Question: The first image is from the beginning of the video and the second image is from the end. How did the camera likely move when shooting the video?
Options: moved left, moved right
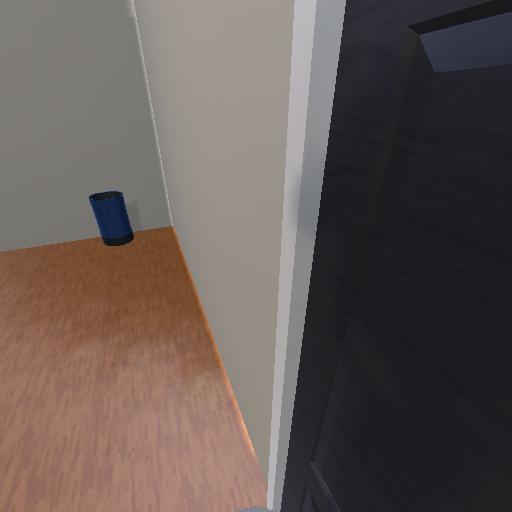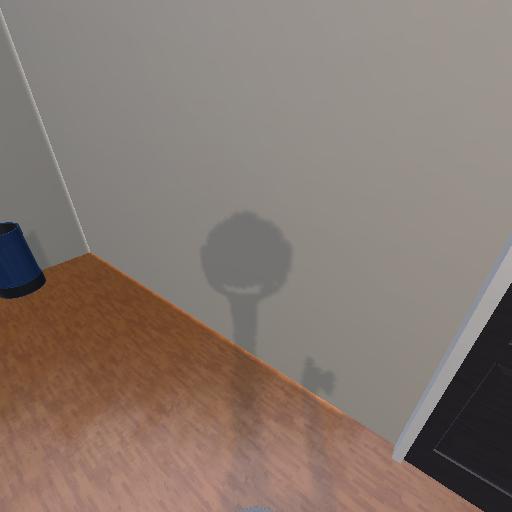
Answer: moved left